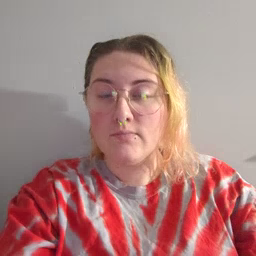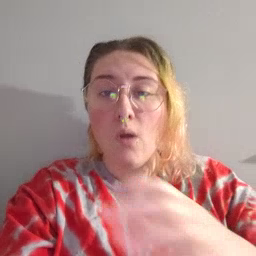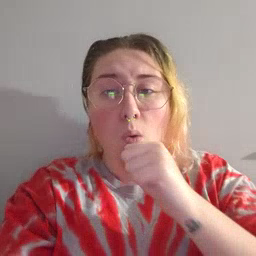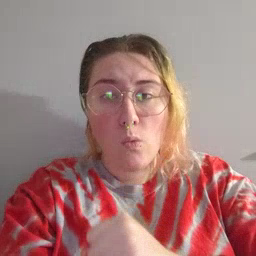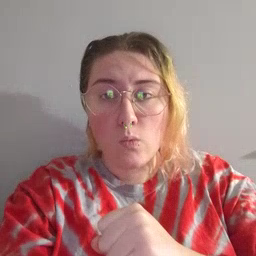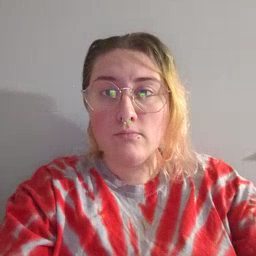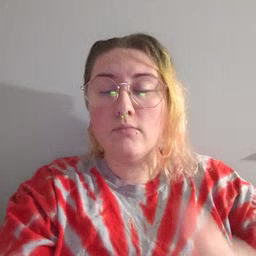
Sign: old